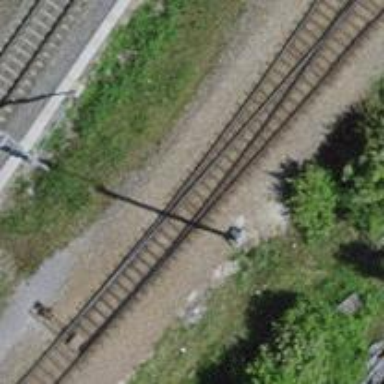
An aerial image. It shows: Single-track spur railway line.